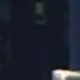
Vehicle type: Taxi